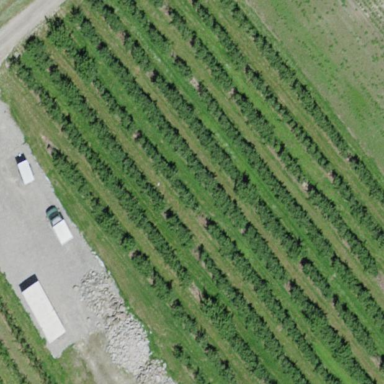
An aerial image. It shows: Orchard.